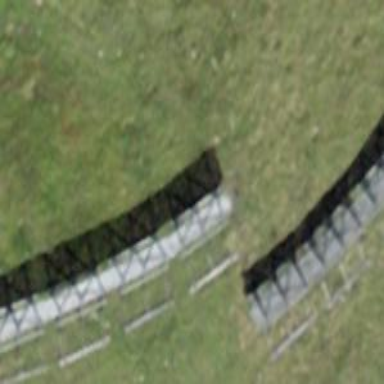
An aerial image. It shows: Structure designed for avalanche protection.